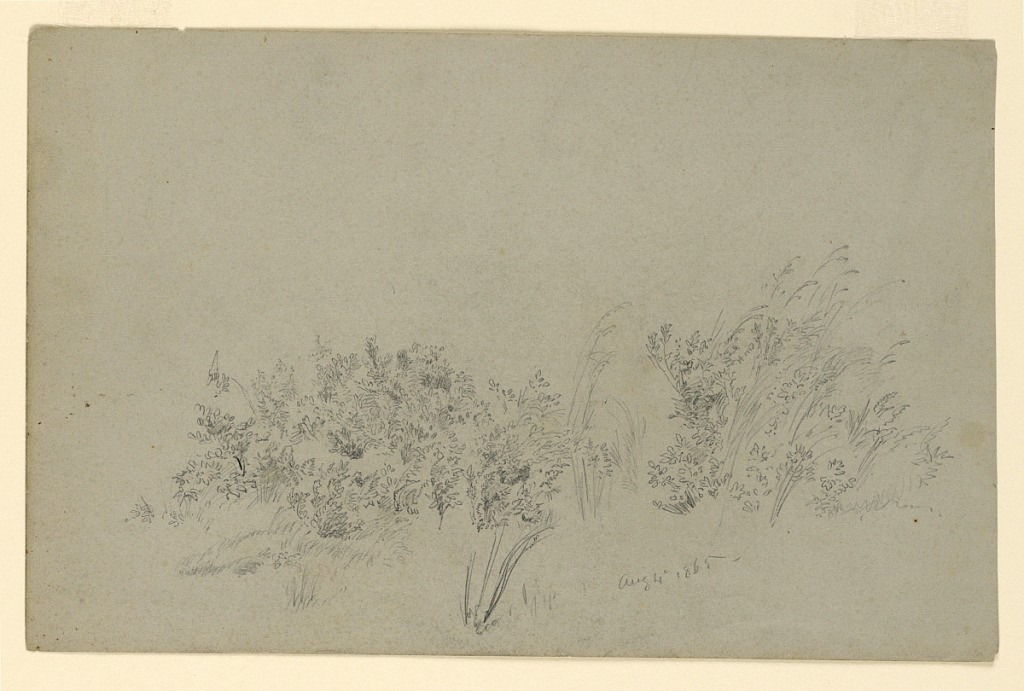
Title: Study of foliage
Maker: William Trost Richards, American, 1833–1905
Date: August 4,1865
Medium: Graphite on paper
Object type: Drawing
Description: Sketch of a tree with foliage.